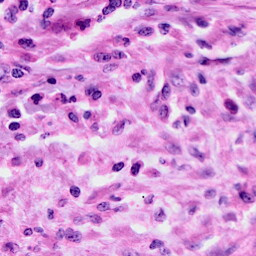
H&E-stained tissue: Cervix